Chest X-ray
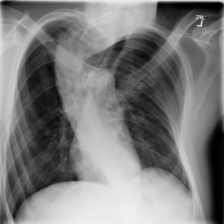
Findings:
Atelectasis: negative
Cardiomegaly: negative
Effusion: negative
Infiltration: negative
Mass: negative
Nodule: negative
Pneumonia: negative
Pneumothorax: negative
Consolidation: negative
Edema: negative
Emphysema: negative
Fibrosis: negative
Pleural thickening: negative
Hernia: negative